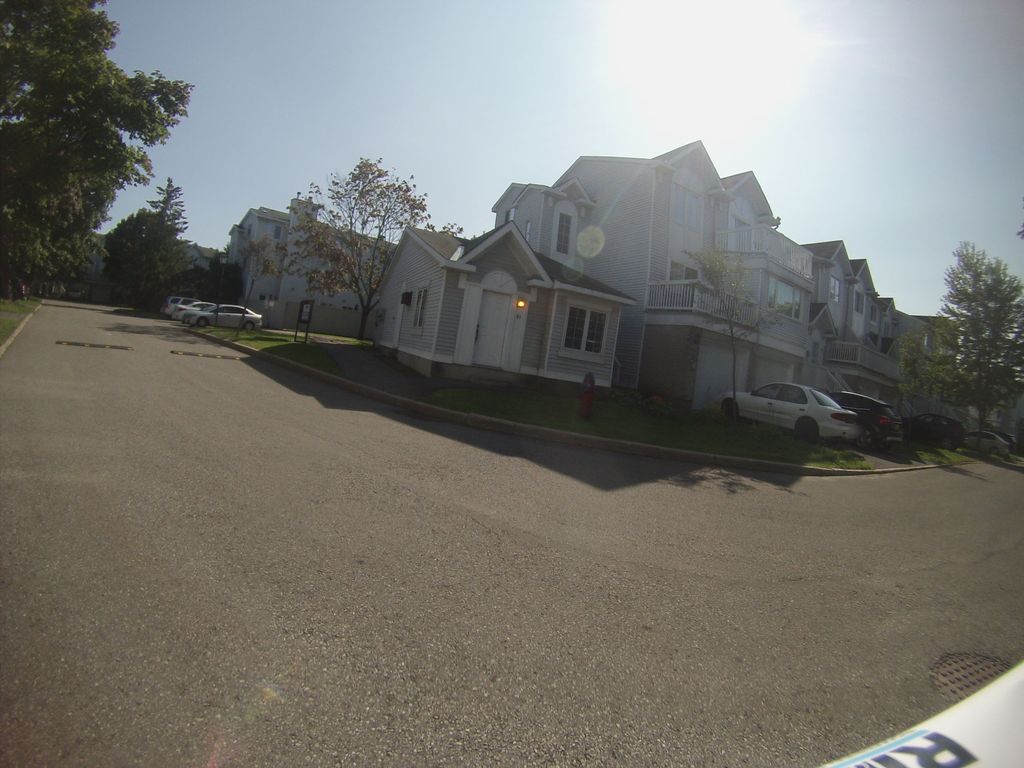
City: ottawa-gatineau